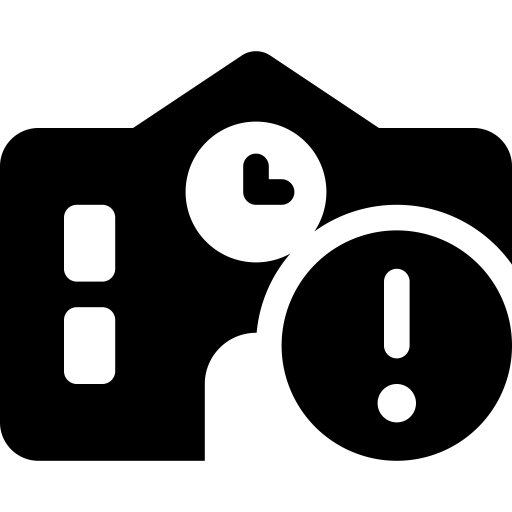
Tags: icon, FontAwesome, fa-icon, solid, school, circle, exclamation